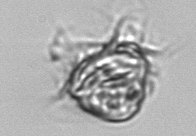
Label: Leegaardiella_ovalis